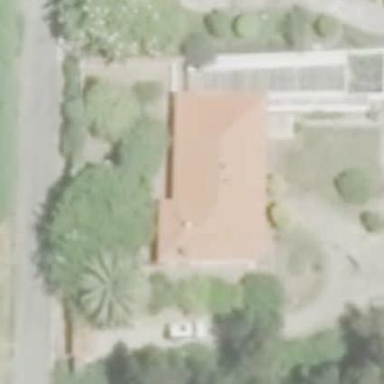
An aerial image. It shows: Simple and straightforward house.